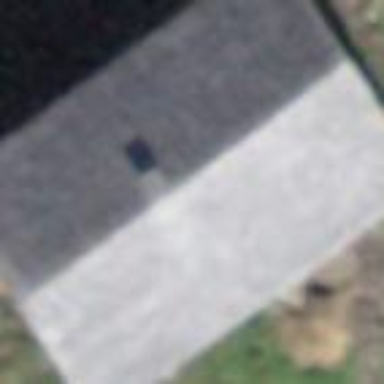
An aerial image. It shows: Cabin.